Field crop: maize
Growth stage: 2
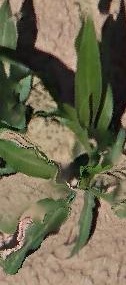
Species: maize